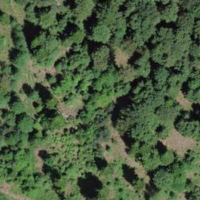
EUNIS habitat code: 43
Species observed at this site:
Milvus milvus